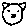
Label: cat